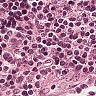
Metastatic tissue present: no